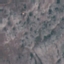
Land use / land cover class: HerbaceousVegetation